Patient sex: F
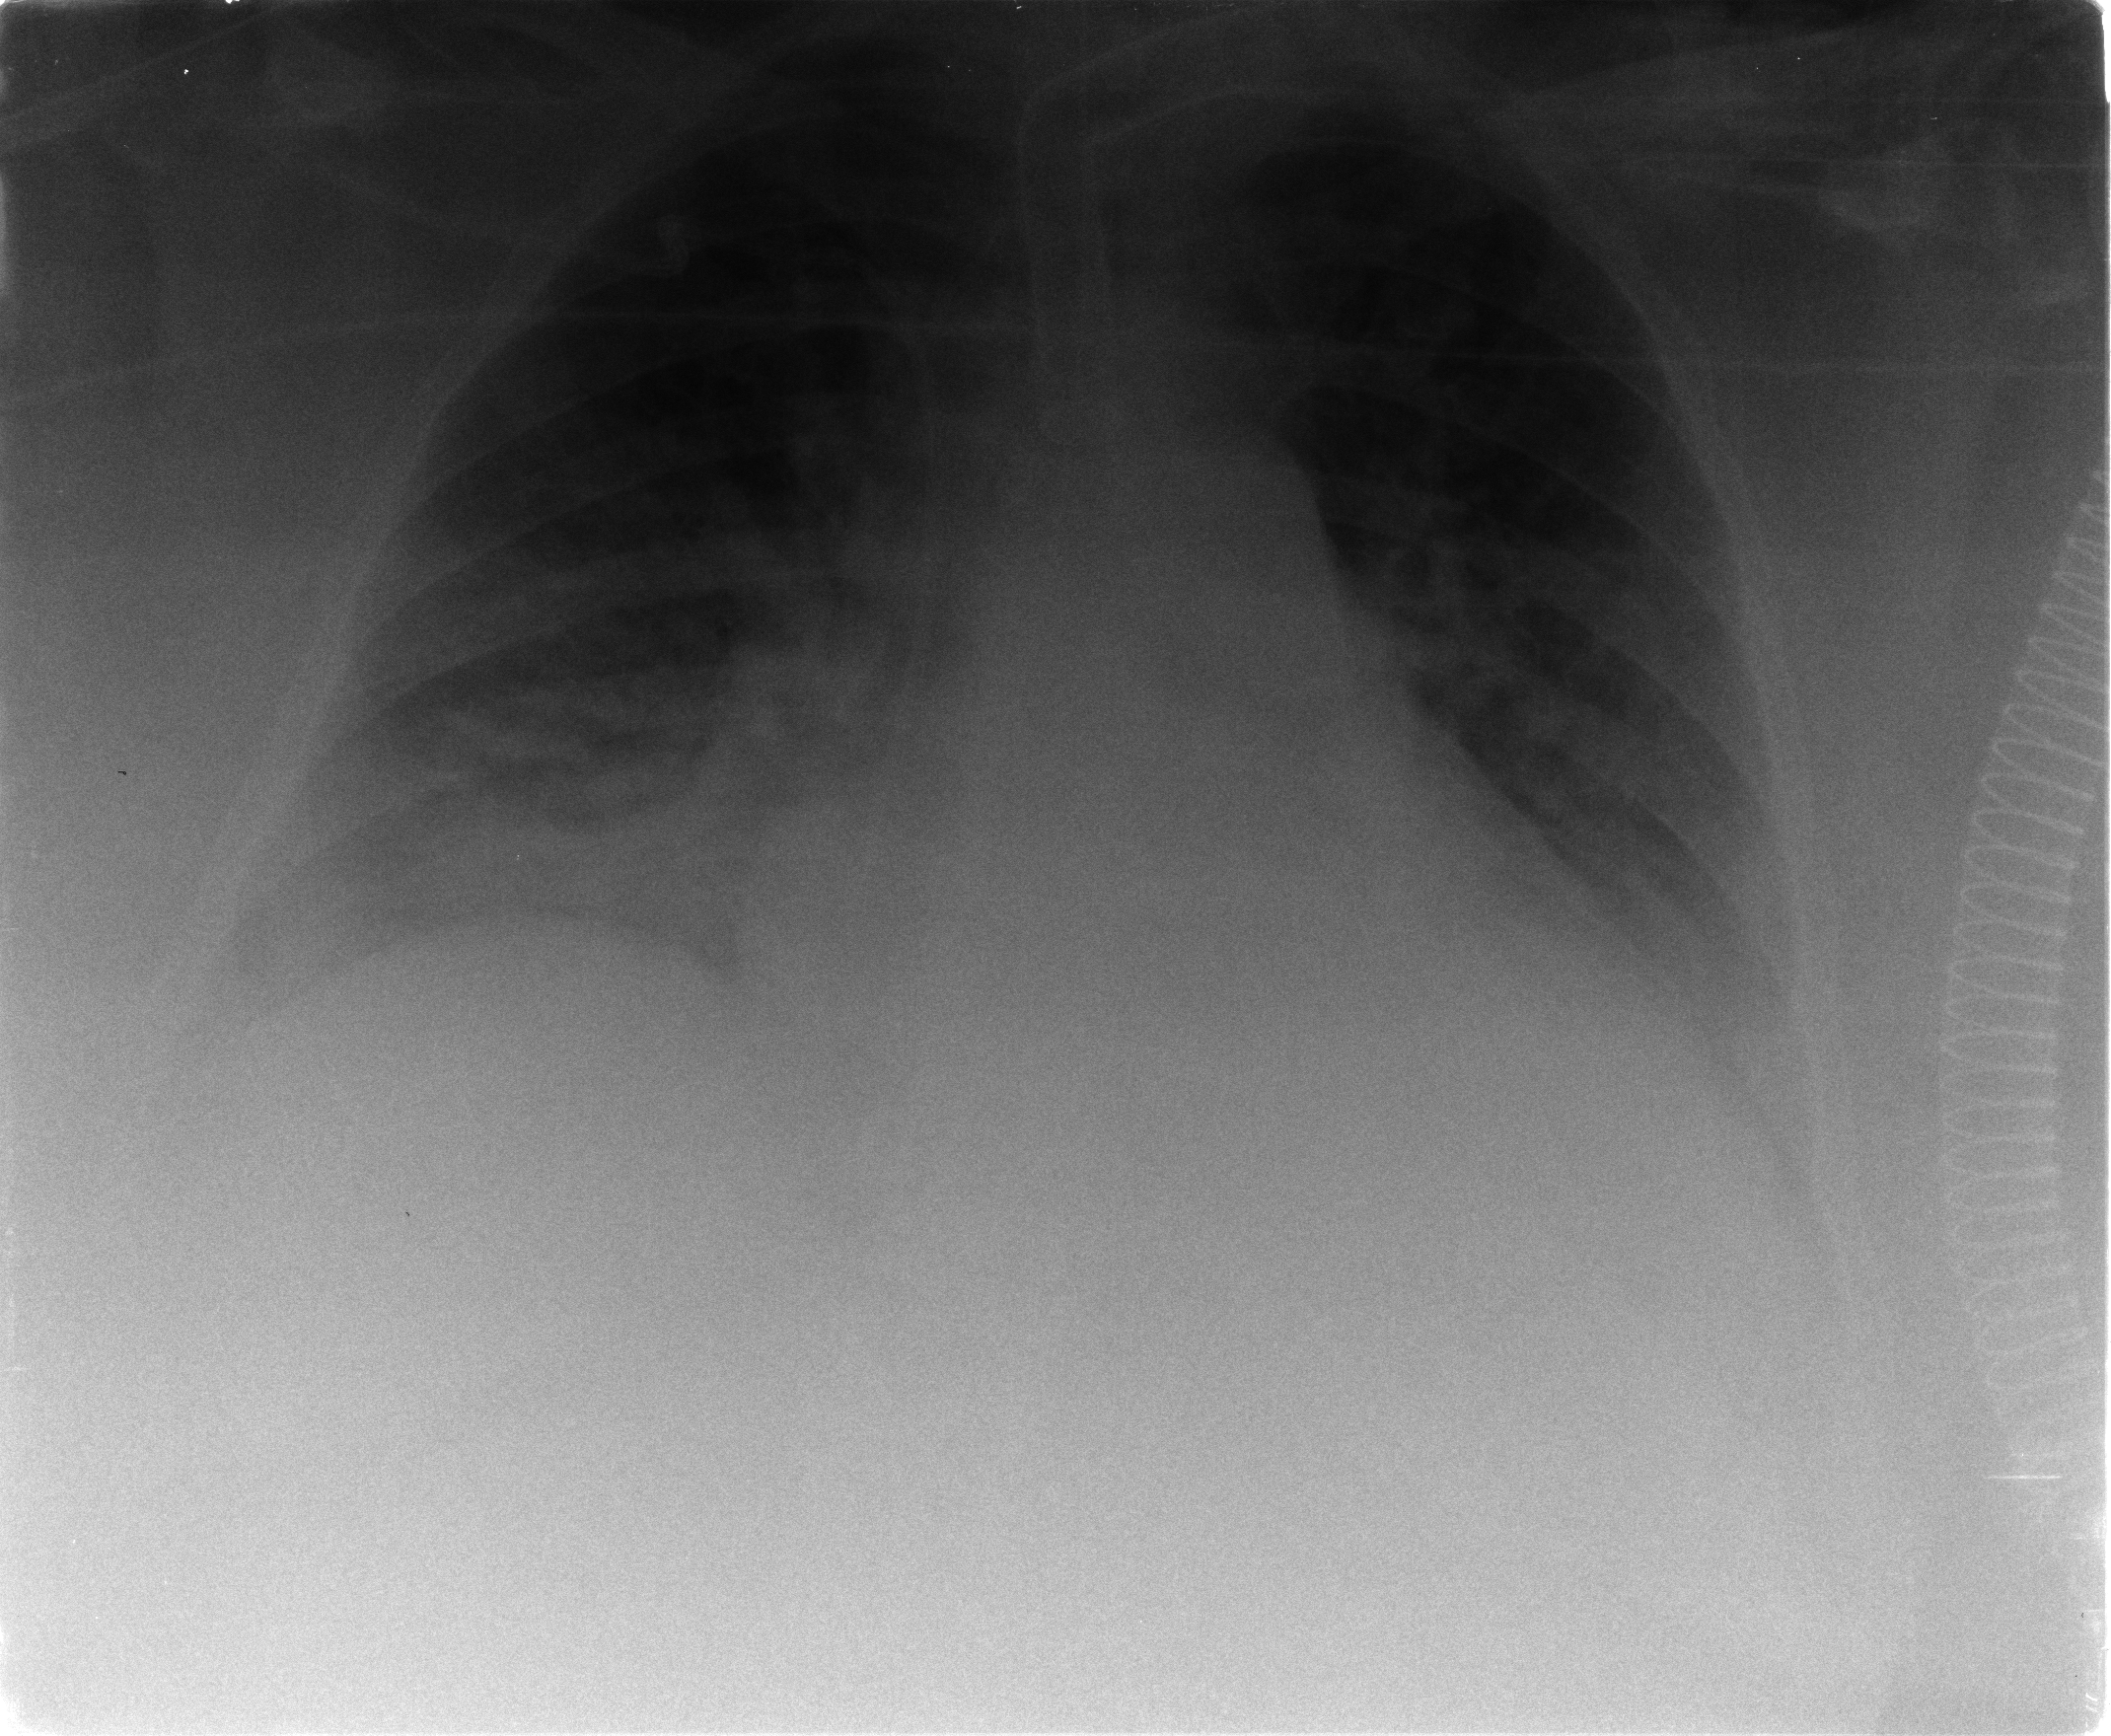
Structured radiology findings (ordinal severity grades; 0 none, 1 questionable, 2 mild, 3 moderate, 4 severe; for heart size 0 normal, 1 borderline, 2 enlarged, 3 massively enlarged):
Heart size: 2
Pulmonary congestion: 3
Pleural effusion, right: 3
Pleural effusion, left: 2
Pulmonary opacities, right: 2
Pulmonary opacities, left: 1
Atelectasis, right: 3
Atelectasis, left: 2